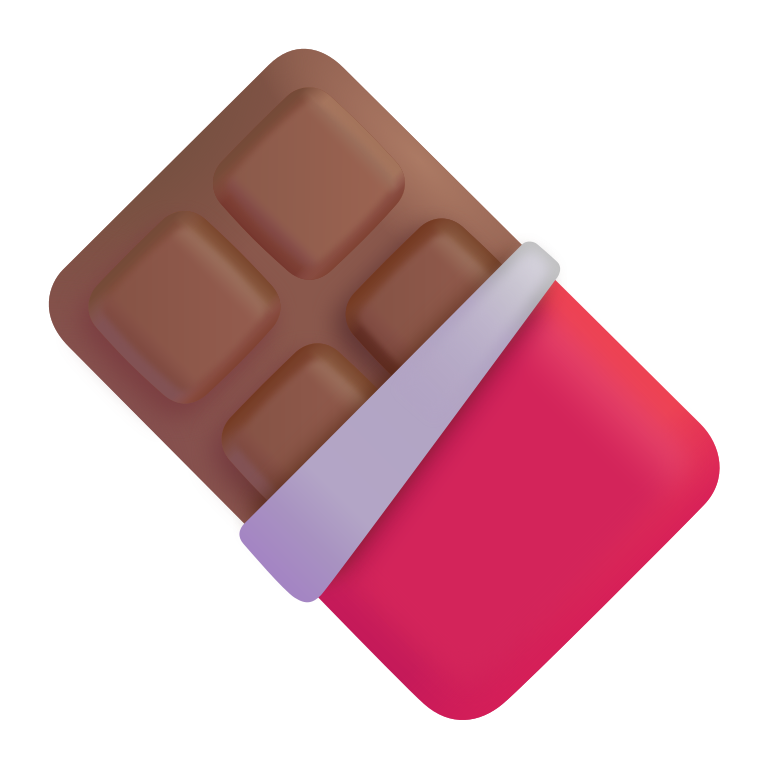
chocolate bar color